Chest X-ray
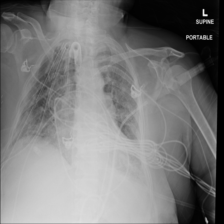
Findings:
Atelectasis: negative
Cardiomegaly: negative
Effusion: negative
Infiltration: negative
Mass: negative
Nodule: negative
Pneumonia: negative
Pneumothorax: negative
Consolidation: negative
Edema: negative
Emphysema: negative
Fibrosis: negative
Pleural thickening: negative
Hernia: negative